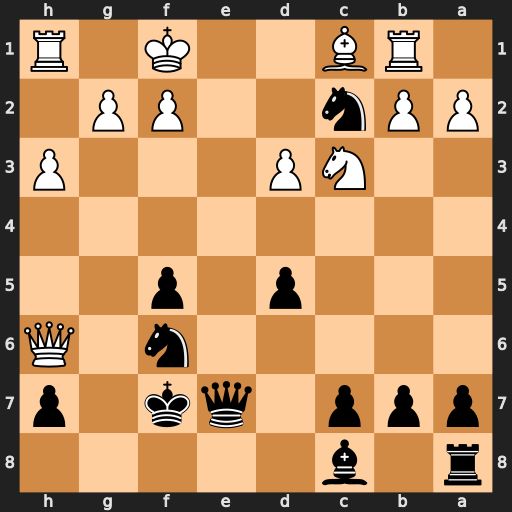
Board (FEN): r1b5/ppp1qk1p/5n1Q/3p1p2/8/2NP3P/PPn2PP1/1RB2K1R
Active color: b
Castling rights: -
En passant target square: -
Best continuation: Qe1#